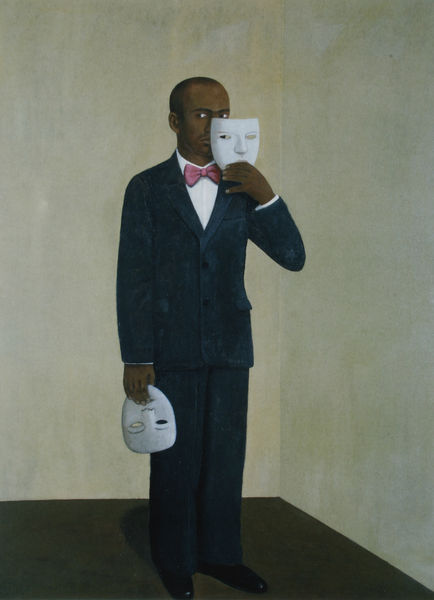
Titel: Man With Two Masks
Künstler: John Kirby
Standort: London
Institution: Flowers East
Schlagwörter: blau, mann, weiß, braun, raum, schwarz, zimmer, anzug, hemd, wand, boden, rosa, traurig, ecke, zwei, fliege, surrealismus, neger, maske, afrikaner, schwarzer, scharzer, eck, man, suit, gefühl, masken, gefühle, lachend, mask, farbiger, african american, violettt, zwei masken